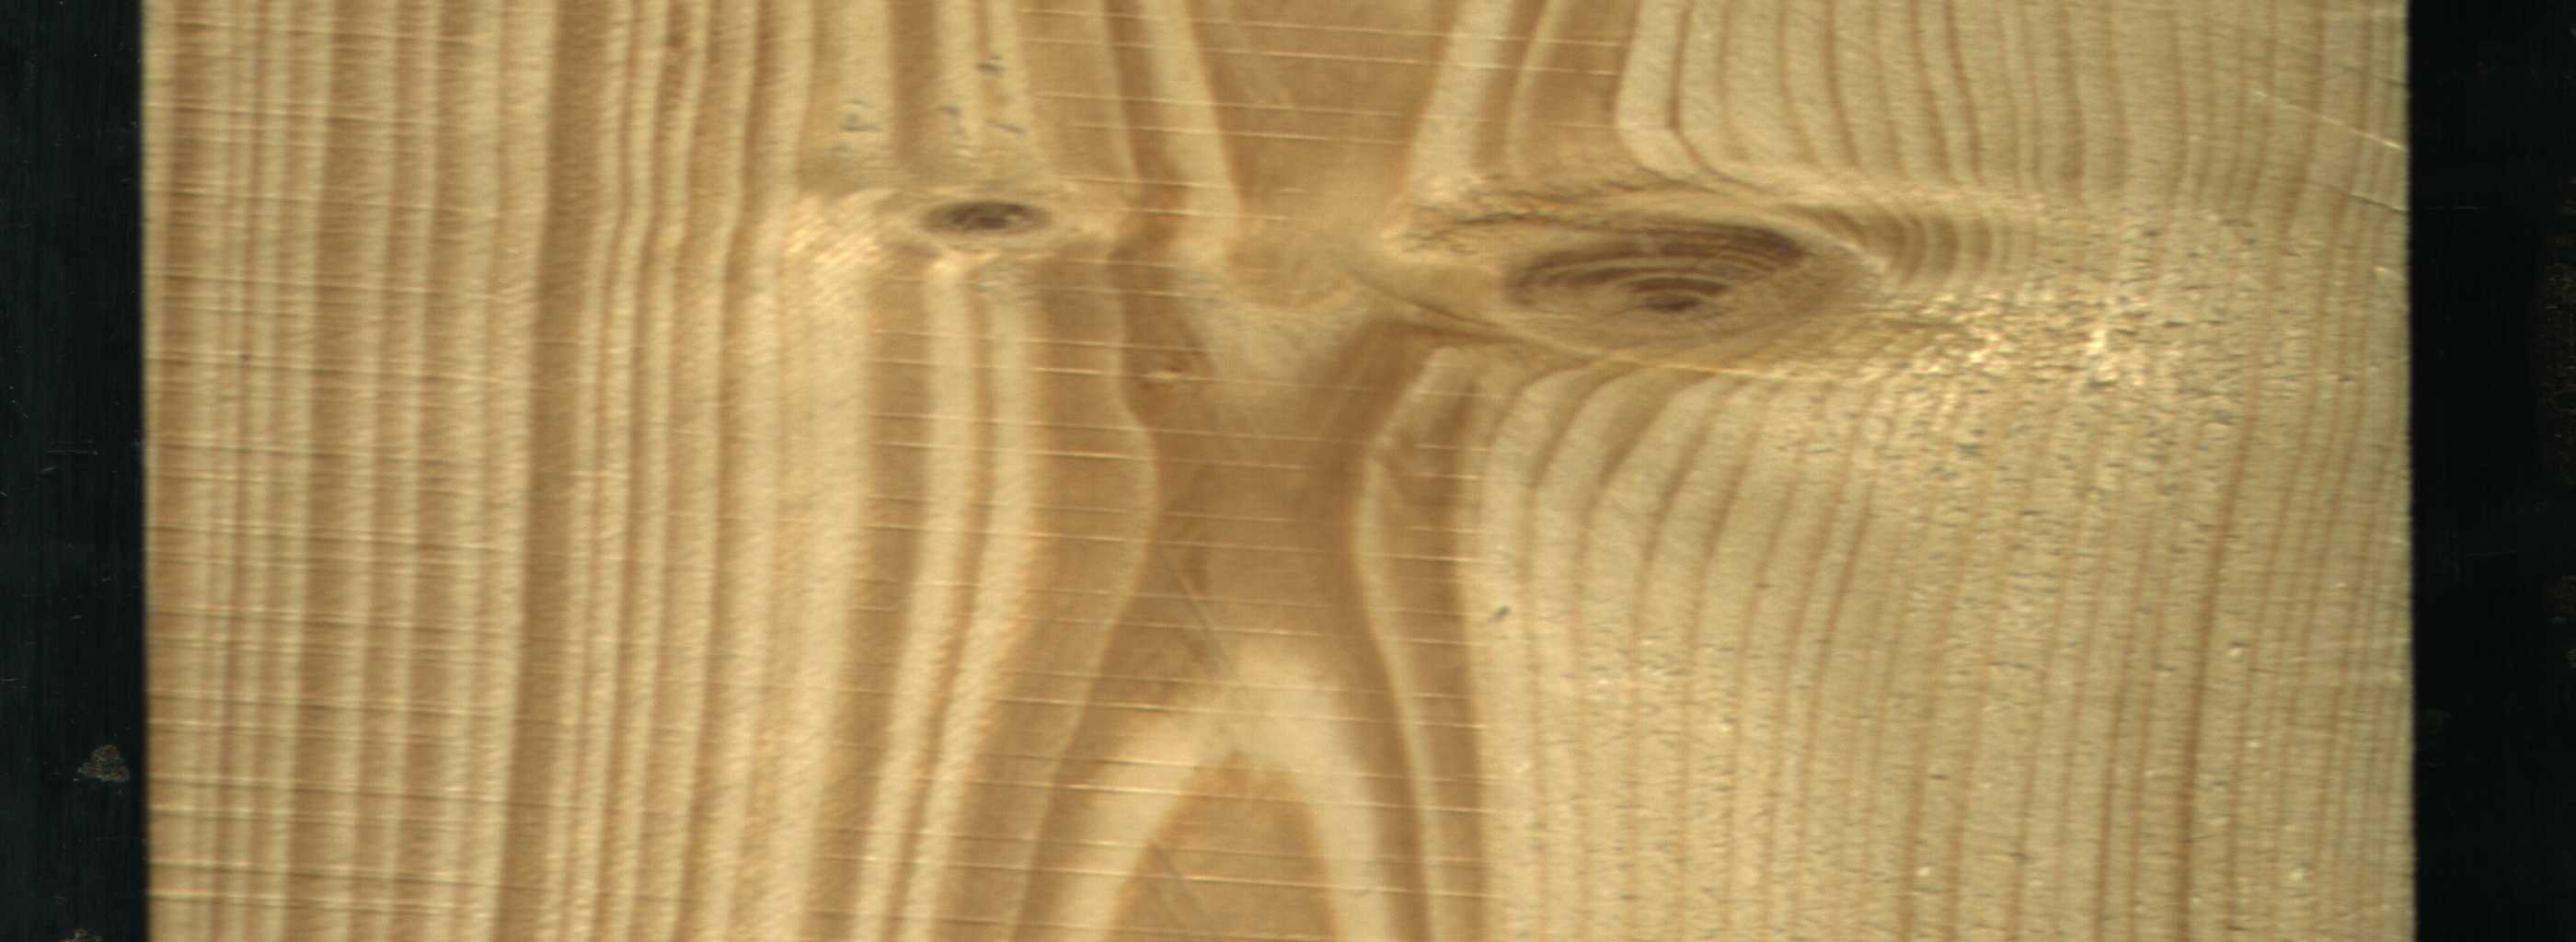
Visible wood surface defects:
Live_Knot
Live_Knot